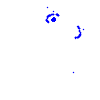
Particle: electron